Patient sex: F
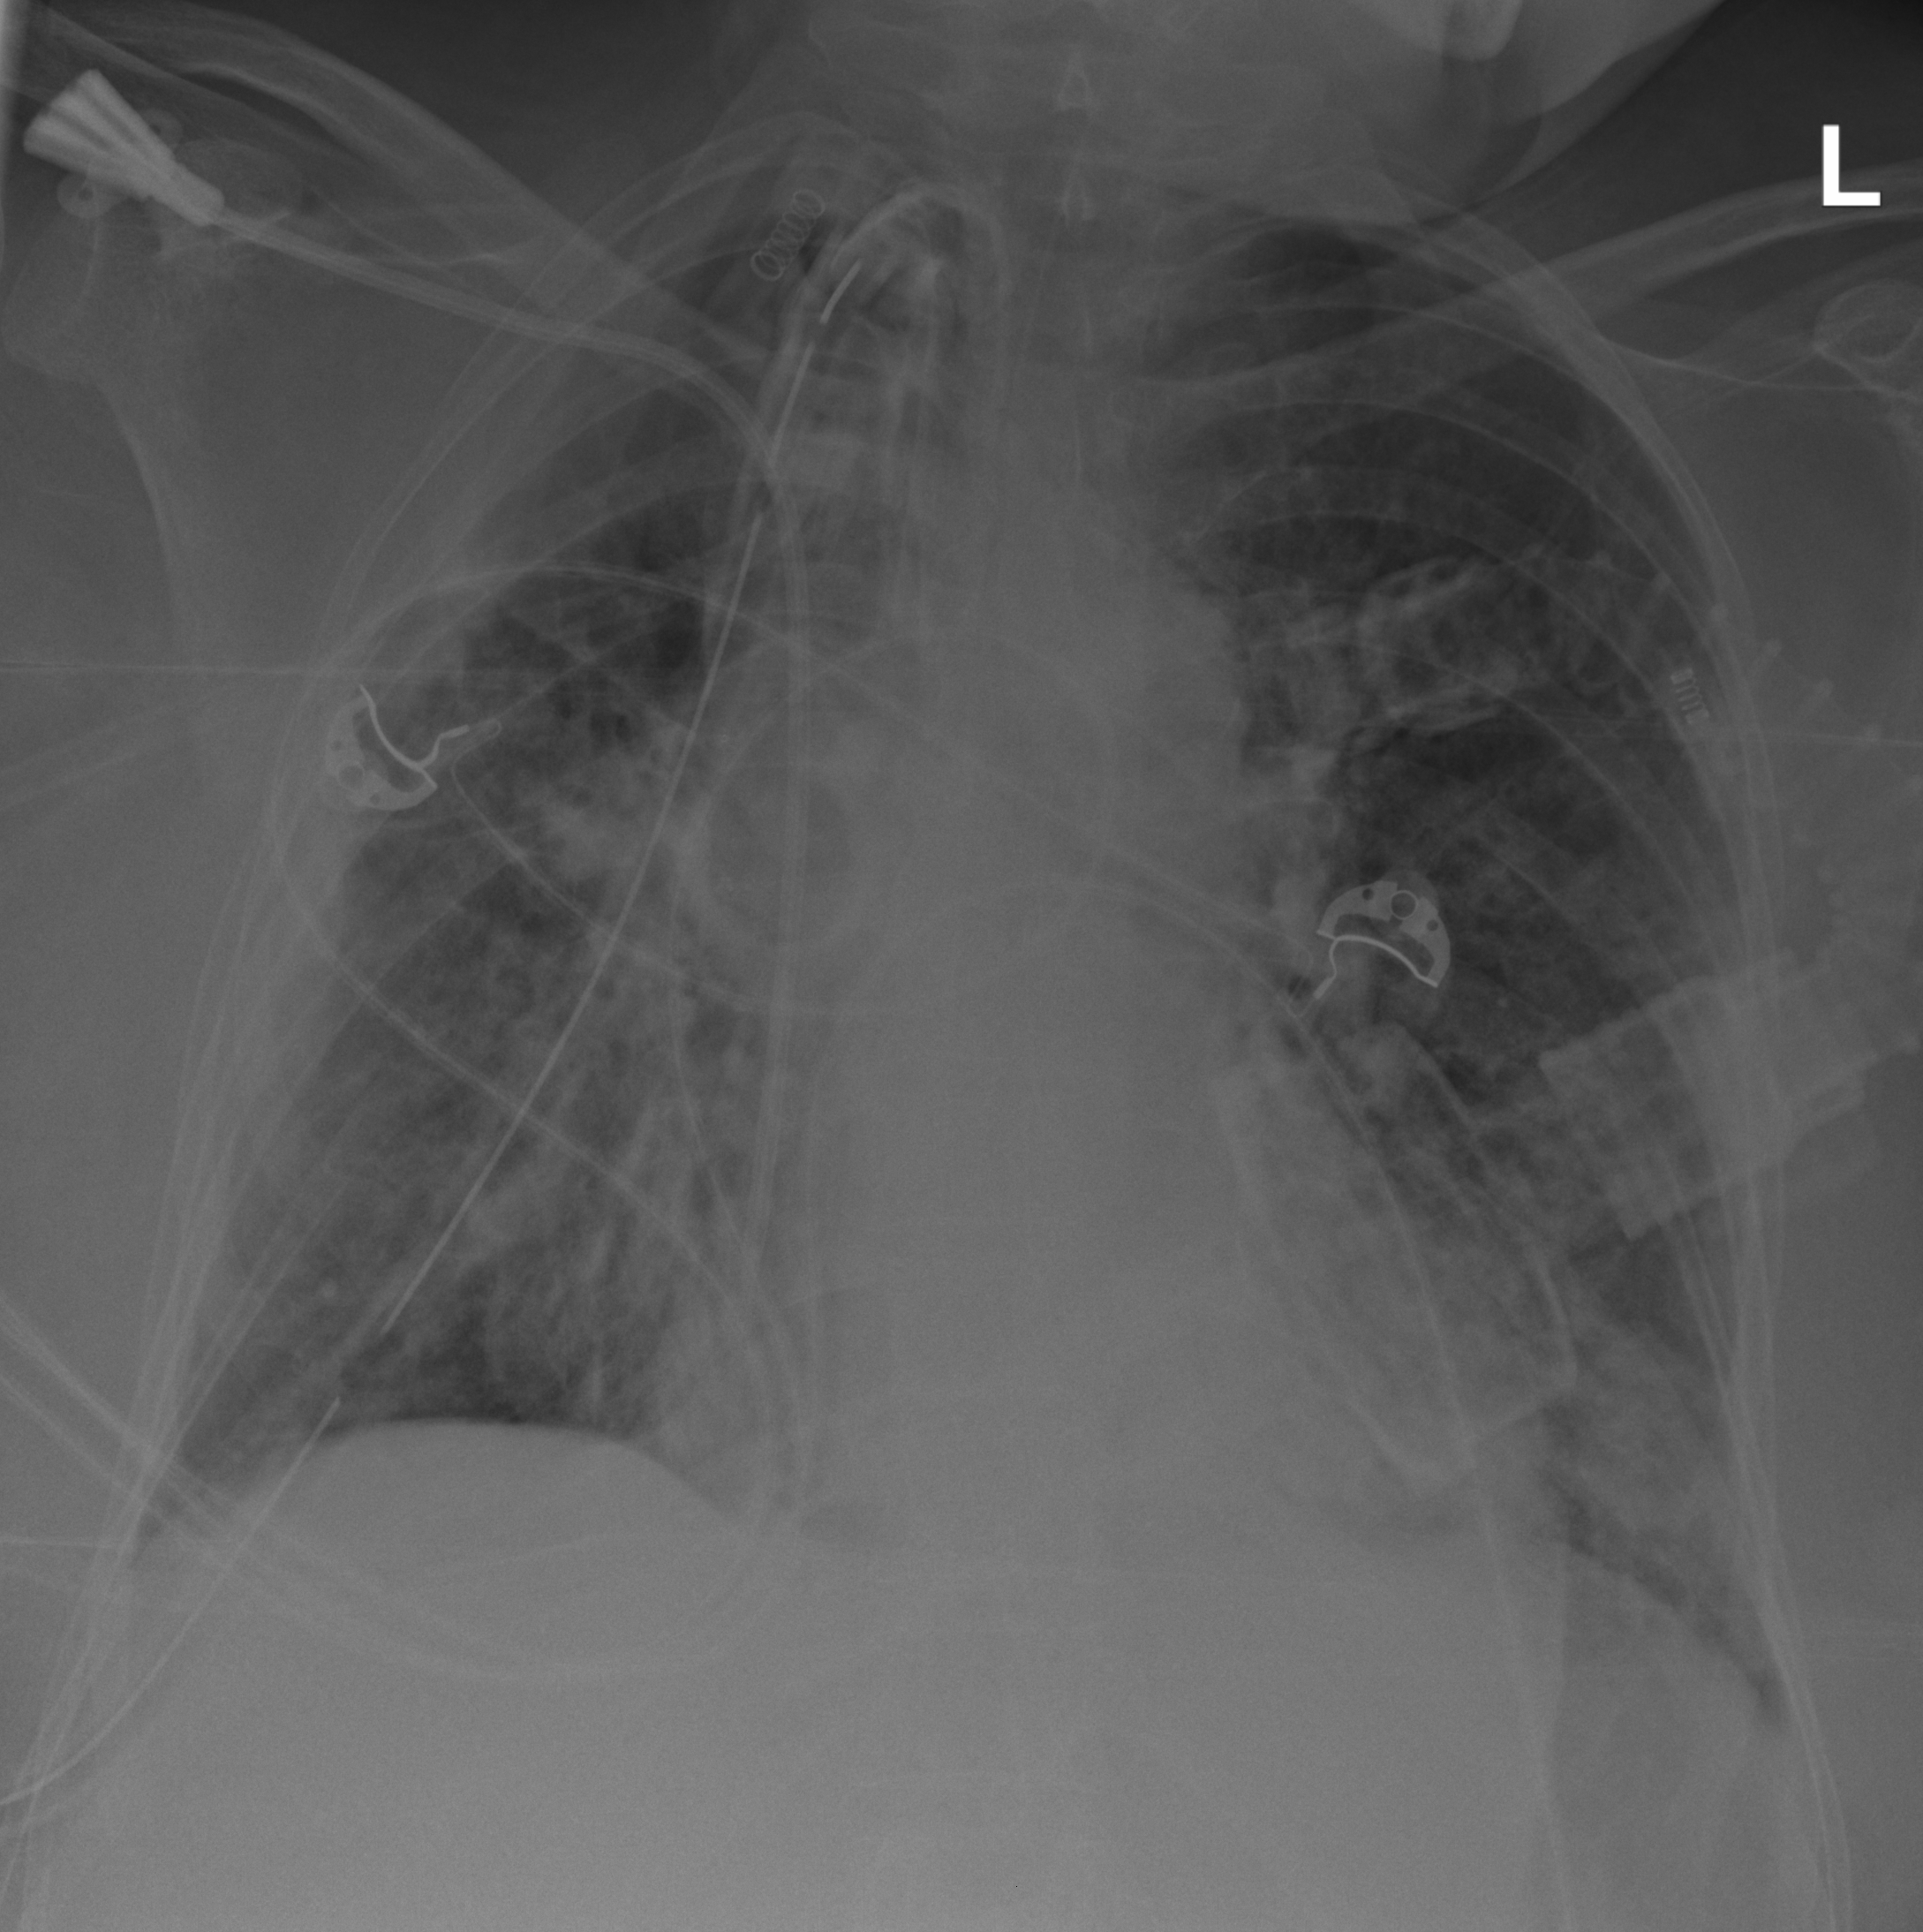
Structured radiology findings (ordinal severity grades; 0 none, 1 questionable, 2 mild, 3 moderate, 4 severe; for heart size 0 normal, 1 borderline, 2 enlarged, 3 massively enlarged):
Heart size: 0
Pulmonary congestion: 2
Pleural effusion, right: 0
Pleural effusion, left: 0
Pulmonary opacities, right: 3
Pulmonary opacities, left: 2
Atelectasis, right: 3
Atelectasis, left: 2